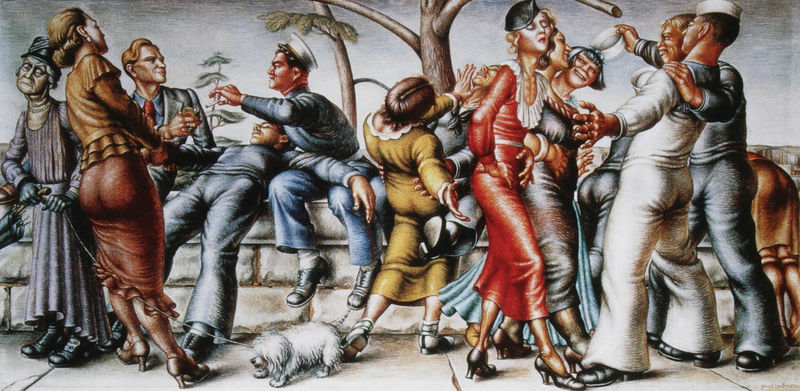
Titel: The Fleet's In!
Künstler: Paul Cadmus
Standort: Washington, D.C.
Institution: U.S. Naval Historical Center
Schlagwörter: baum, blau, gruppe, himmel, mann, weiß, bäume, frauen, gelb, landschaft, menschen, sitzen, stadt, braun, frau, hut, hüte, kleid, kleider, männer, schwarz, haus, hund, rot, fest, party, tanz, anzug, betrunken, feier, mütze, wand, alte, kragen, baumstamm, stamm, gold, prostituierte, hündchen, mauer, promenade, seemänner, krawatte, stufen, freude, lachen, bruan, uniform, matrose, zigarette, pumps, matrosen, bäum, nutte, huren, nutten, pudel, schoßhund, hutr, besoffe, besoffene, hündche, leichte mädchen